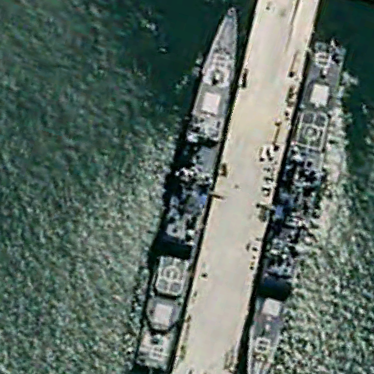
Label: cruiser